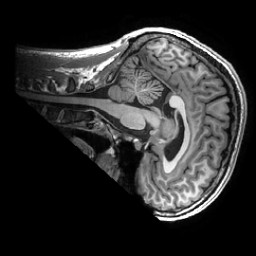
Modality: T1w
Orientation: sagittal
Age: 31
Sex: male
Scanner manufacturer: ge
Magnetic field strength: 3 T
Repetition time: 0.0073 s
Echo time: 0.003 s